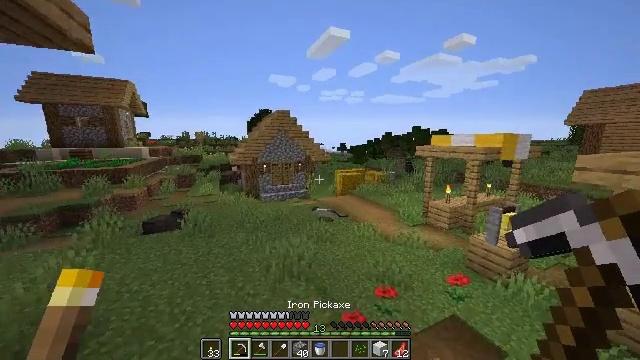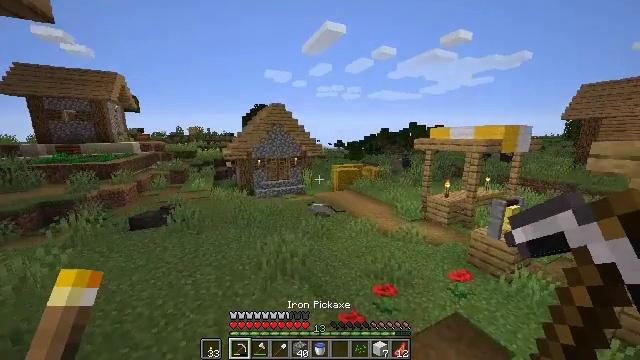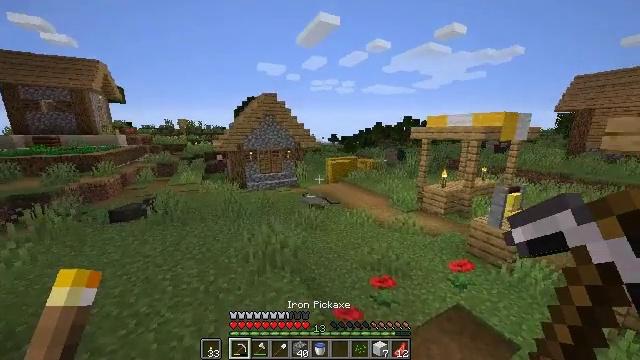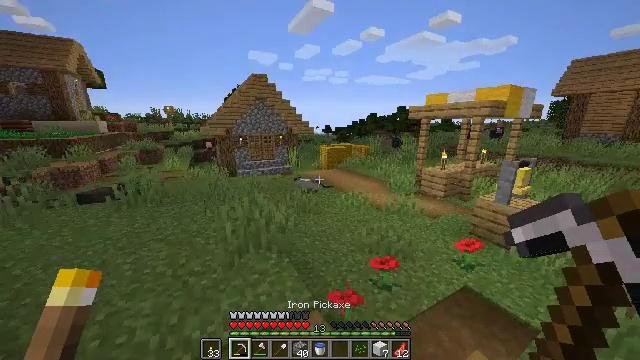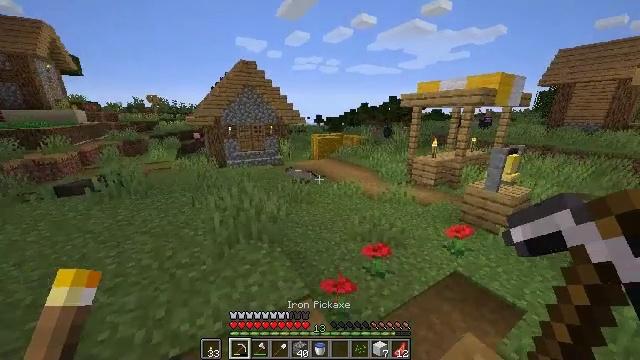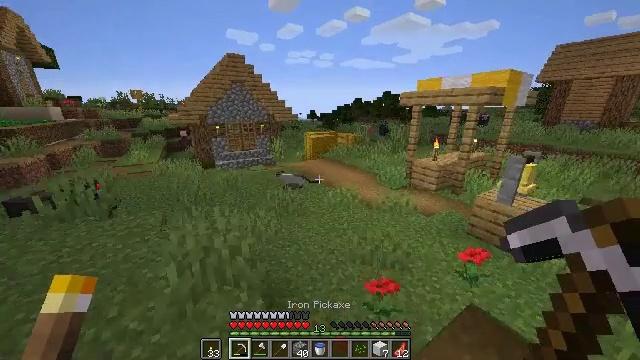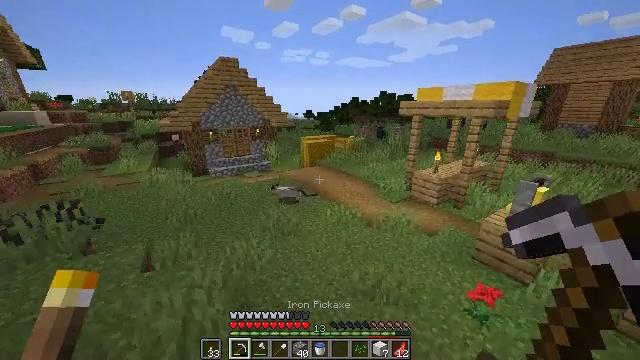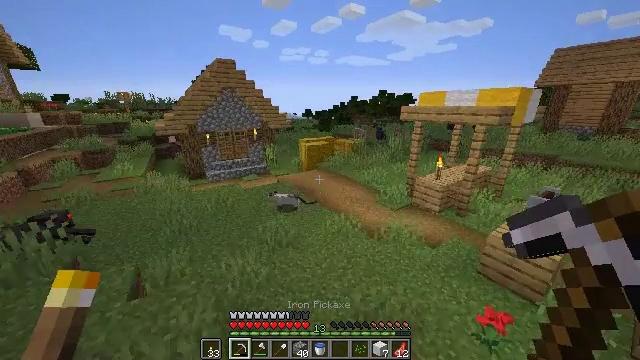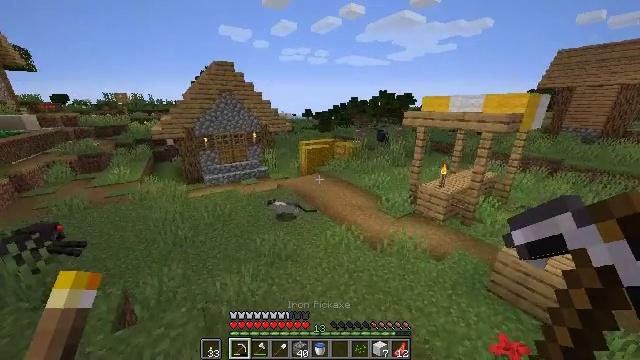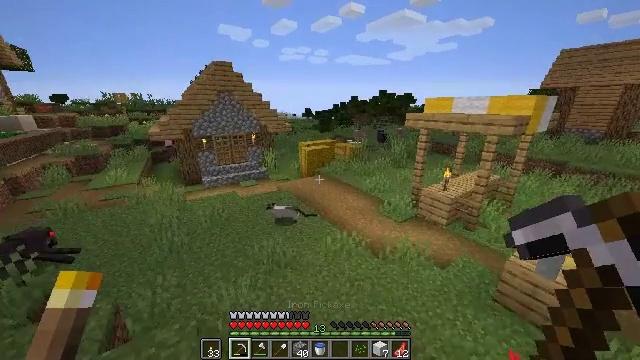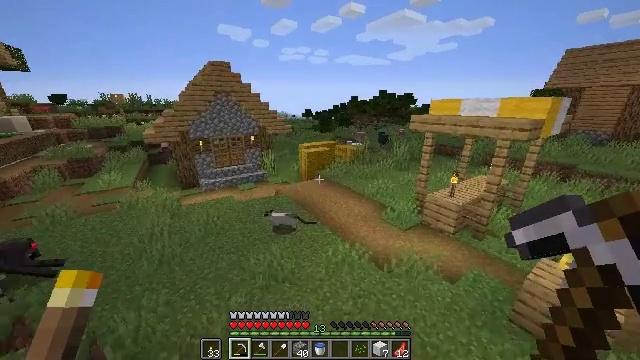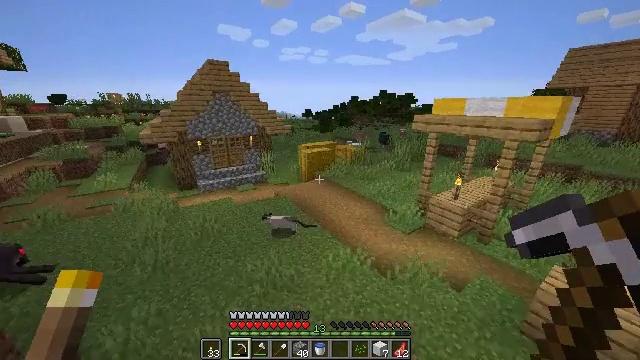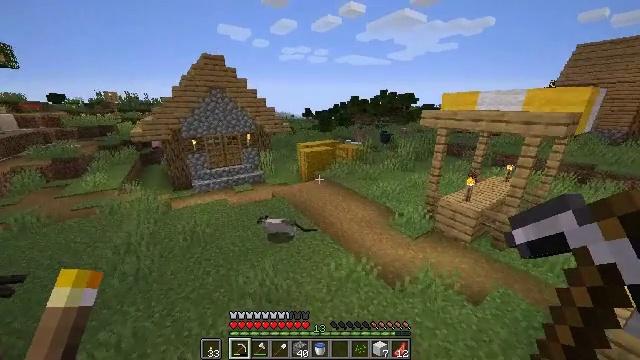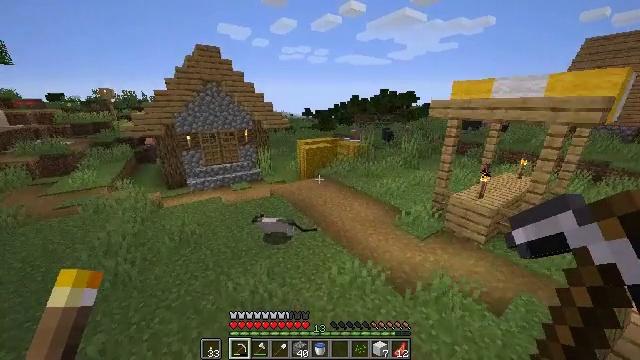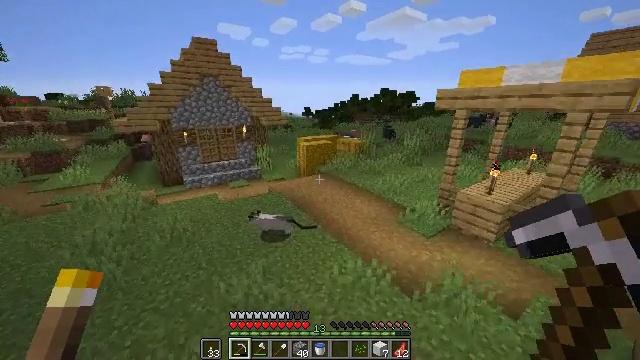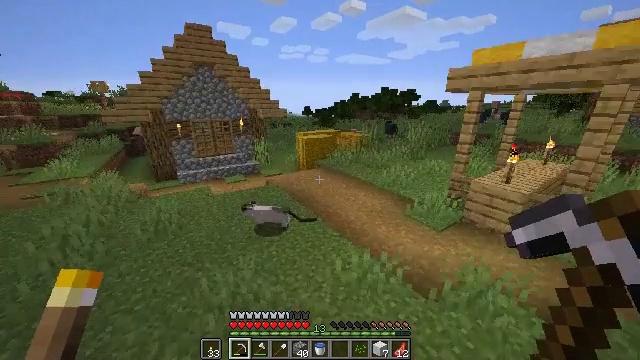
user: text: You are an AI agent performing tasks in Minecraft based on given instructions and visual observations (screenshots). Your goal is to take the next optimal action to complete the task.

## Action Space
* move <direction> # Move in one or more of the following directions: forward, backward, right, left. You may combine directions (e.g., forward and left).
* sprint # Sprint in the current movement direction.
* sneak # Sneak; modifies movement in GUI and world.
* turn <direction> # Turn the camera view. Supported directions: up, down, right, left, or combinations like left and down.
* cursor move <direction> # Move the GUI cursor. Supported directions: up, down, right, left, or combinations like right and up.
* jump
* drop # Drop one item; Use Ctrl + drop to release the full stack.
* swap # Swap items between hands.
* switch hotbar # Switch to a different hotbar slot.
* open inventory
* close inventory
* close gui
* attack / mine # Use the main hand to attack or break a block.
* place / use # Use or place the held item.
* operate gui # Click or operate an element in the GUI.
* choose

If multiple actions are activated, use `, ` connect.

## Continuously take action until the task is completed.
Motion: motion action
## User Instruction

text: Gather hay blocks from the farm.
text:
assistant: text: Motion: move forward, sprint, jump
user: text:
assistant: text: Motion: move forward, sprint, turn right and down, jump
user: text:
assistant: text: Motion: move forward, sprint, turn right and down, jump
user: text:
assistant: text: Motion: move forward, sprint, turn right and down, jump
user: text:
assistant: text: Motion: move forward, sprint, turn right and down, jump
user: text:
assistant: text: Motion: move forward, sprint, jump
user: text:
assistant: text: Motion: move forward, sprint, jump
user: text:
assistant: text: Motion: move forward, sprint, jump
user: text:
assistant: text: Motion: move forward, sprint, jump
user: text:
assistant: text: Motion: move forward, sprint, jump
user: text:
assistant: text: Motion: move forward, sprint, jump
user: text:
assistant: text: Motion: move forward, sprint, jump
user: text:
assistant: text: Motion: move forward, sprint, jump
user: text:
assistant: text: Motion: move forward, sprint, jump
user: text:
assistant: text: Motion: move forward, sprint, jump
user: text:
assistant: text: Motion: move forward, sprint, jump
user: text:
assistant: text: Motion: move forward, sprint, jump
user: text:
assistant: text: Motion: move forward, sprint, jump
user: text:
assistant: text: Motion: move forward, sprint, jump
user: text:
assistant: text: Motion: move forward, sprint, jump
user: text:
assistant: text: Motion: move forward, sprint, jump
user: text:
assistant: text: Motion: move forward, sprint, jump
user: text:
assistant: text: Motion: move forward, sprint, jump
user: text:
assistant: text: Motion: move forward, sprint, jump
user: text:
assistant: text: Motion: move forward, sprint, jump
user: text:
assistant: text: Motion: move forward, sprint, jump
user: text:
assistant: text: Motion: move forward, sprint, jump
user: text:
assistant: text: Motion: move forward, sprint, jump
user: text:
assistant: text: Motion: move forward, sprint, turn left, jump
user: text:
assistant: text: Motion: move forward, sprint, turn left, jump